Question: I had to customize UIViewController and Used following codes to customize the UIViewController toolbar at the bottom
'''
[self.navigationController.toolbar setBackgroundImage:[UIImage imageWithCGImage:[UIImage imageNamed:@"List/footer.png"].CGImage scale:2 orientation:UIImageOrientationDown] forToolbarPosition:UIToolbarPositionAny barMetrics:UIBarMetricsDefault];
[self.navigationController.toolbar setShadowImage:[UIImage imageNamed:@"transparent.png"] forToolbarPosition:UIToolbarPositionAny];
[self.navigationController.toolbar setBackgroundColor:[UIColor clearColor]];
'''

As it is obvious in screenshot picture there is one white pixel under the customized toolbar.
How can I remove the pixel?
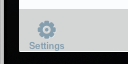
Answer: It is a simple answer but I have same situation lots of times :) Try to control image it can has 1px transparency bottom of itself?
Another situation is in iOS project I have never give a path like
Also my advice is if you want to give a shadow don't use image instead of this use QuartzCore framework and layer.shadow.